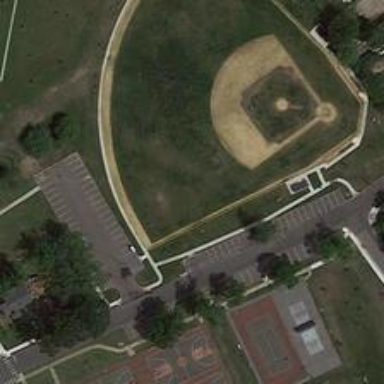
This is a large sports park near residebtial area which contains a baseball field, a tennis court and several basketball courts .